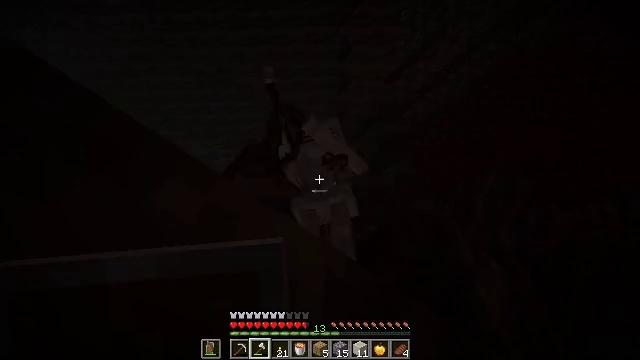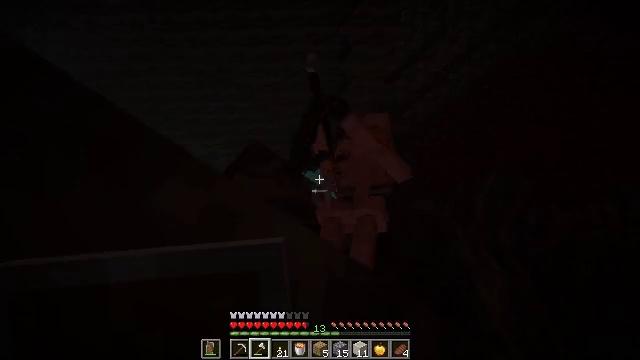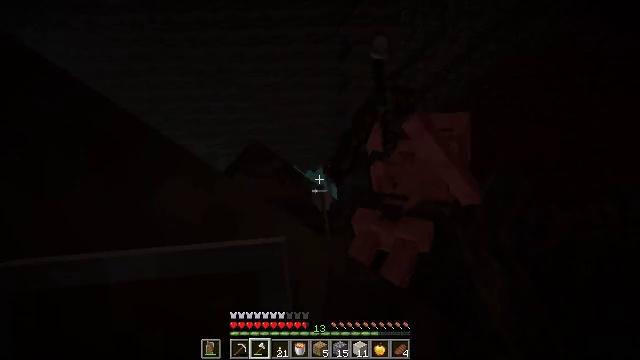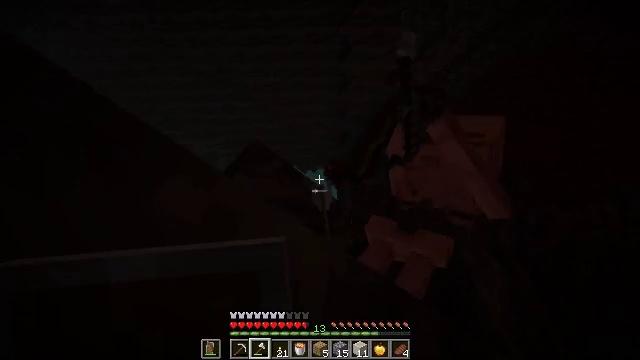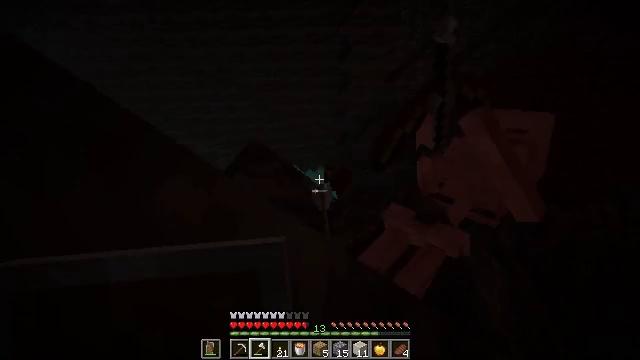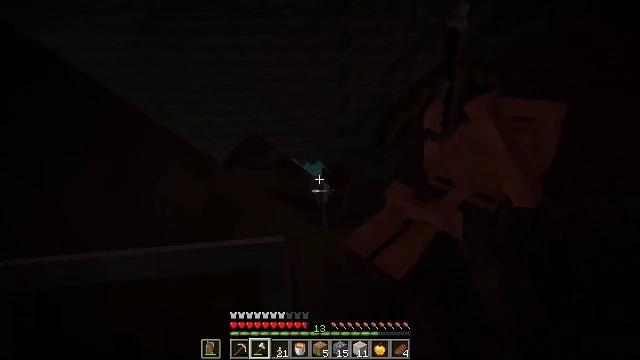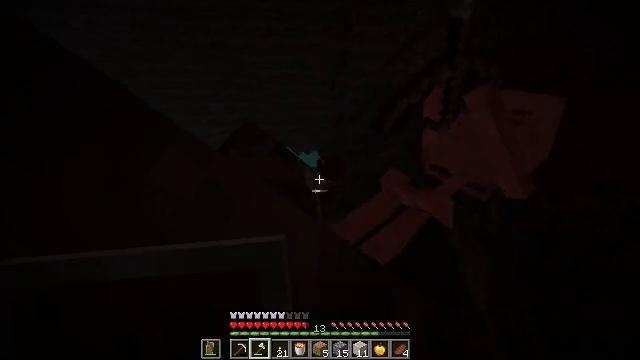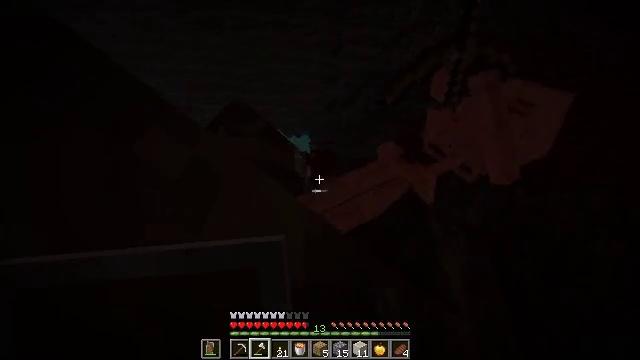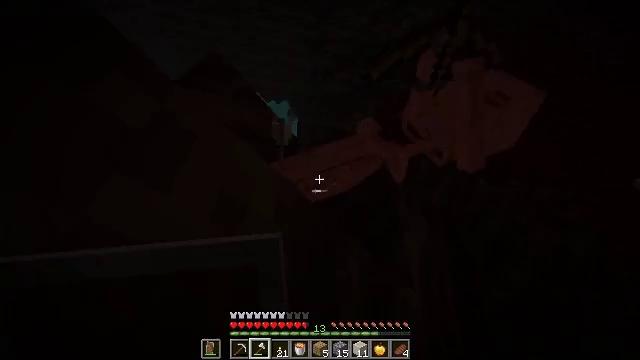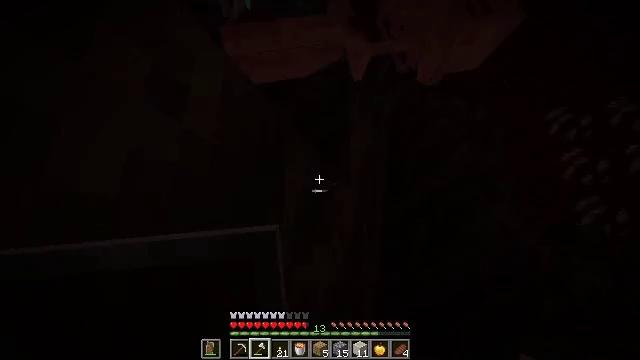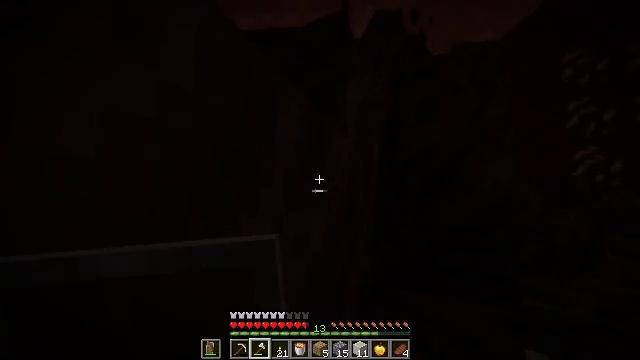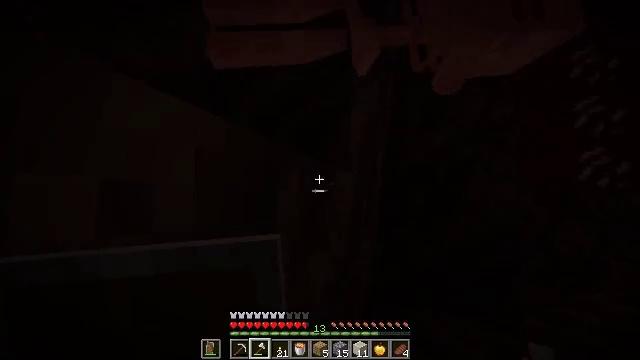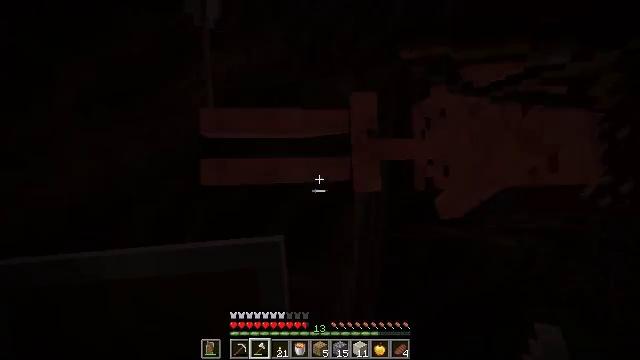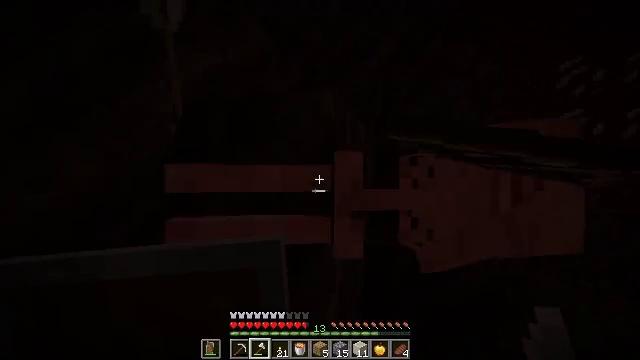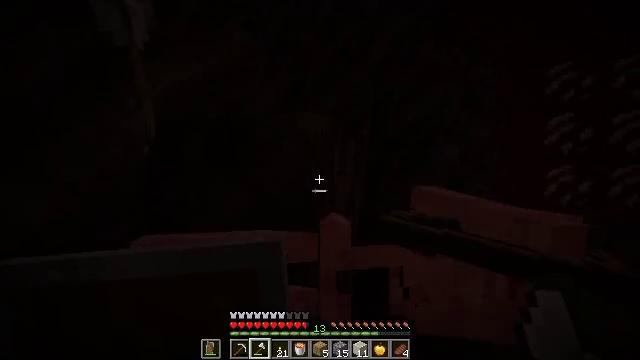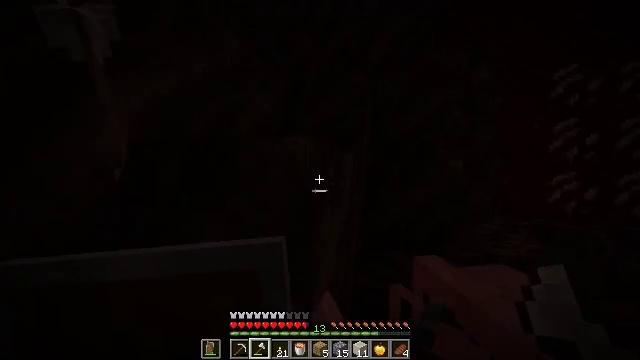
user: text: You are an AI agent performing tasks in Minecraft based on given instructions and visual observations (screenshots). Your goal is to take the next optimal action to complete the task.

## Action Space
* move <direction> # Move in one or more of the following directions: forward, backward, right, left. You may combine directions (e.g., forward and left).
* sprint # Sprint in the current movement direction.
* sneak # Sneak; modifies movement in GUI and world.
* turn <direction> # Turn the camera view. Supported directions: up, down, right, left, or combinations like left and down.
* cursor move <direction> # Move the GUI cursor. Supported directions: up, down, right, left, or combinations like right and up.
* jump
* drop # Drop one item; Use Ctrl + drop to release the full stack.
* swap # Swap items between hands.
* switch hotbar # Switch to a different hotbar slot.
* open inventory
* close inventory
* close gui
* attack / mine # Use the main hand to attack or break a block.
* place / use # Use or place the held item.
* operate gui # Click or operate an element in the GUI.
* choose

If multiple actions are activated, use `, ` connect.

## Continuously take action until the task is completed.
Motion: motion action
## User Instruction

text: Break the block holding the soul fire.
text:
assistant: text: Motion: no_op
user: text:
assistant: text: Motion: no_op
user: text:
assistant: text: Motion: no_op
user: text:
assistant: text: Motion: no_op
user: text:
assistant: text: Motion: turn down
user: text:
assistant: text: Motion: turn right and down
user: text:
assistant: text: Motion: turn right and down
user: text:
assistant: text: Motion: turn right and down
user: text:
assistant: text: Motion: move forward, turn right and down
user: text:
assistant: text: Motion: move forward, sprint, turn down
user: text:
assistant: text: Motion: move forward, sprint, turn down, jump
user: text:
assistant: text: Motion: move forward, sprint, turn down, jump
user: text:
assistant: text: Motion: move forward, sprint, turn right and down, jump
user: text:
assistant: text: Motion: move forward, sprint, turn right, jump
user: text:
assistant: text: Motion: move forward, sprint
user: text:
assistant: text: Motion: move forward, sprint, turn down
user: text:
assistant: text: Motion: move forward, sprint, turn right and up
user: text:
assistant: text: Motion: move forward, sprint, turn right
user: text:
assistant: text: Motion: move forward, sprint
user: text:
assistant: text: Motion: move forward, sprint, jump
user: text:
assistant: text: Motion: move forward, sprint, turn down, jump
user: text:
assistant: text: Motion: move forward, sprint, jump
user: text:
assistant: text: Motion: move forward, sprint, jump
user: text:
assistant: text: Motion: move forward, sprint, jump
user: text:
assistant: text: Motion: move forward, sprint, jump
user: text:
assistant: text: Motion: move forward, sprint, jump
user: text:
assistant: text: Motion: move forward, sprint
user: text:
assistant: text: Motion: move forward, sprint
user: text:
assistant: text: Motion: move forward, sprint
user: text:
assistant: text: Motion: move forward, sprint